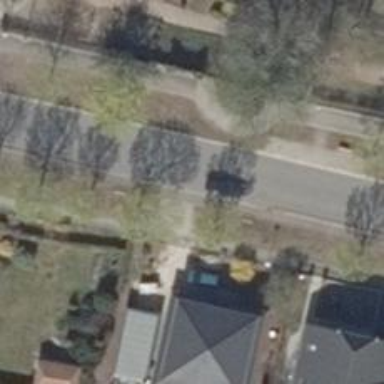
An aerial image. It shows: Driveway leading to service road.